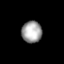
Tissue: lung
Cell type: Endothelial cells
Senescence score: 0.6191
Nuclear area (px): 432
Mean DAPI intensity: 160.977